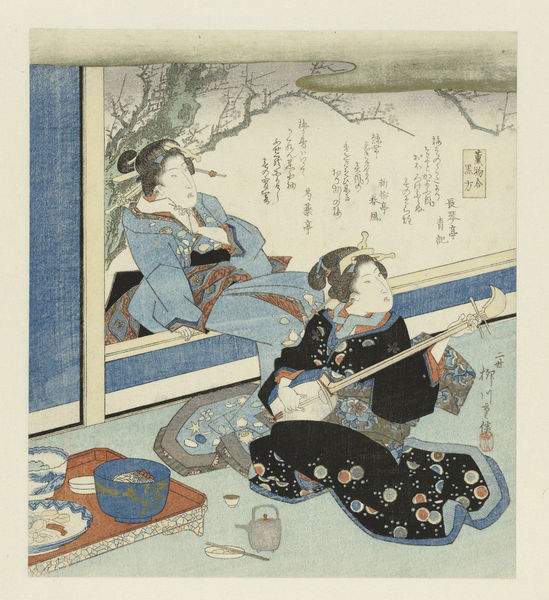
Titel: Twee vrouwen op een veranda: een van hen bespeelt een snaarinstrument
Künstler: Yanagawa Shigenobu (II)
Standort: Amsterdam
Institution: Rijksmuseum
Schlagwörter: femmes, femme, arbre, peinture, chine, bol, japon, asie, estampe, tunique, repas, corde, baguette, guitare, instrument, cordes